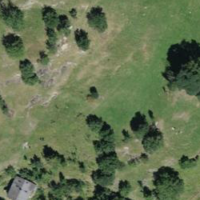
EUNIS habitat code: 26
Species observed at this site:
Oenanthe oenanthe